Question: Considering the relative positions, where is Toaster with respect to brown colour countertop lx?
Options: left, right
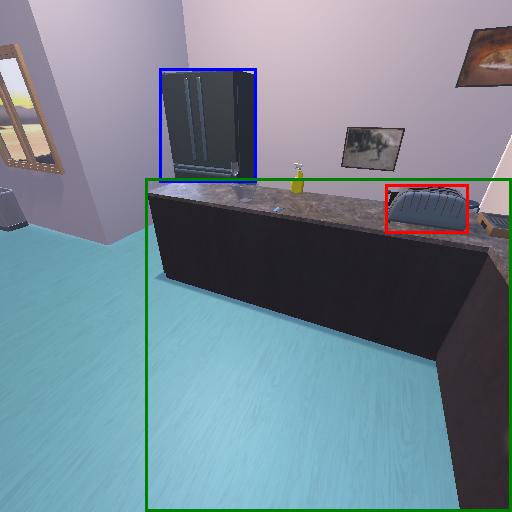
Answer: left